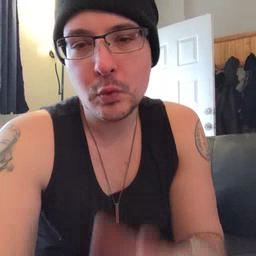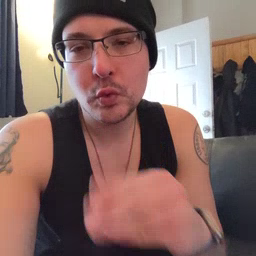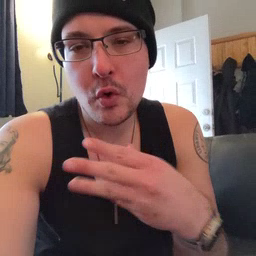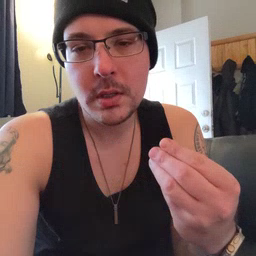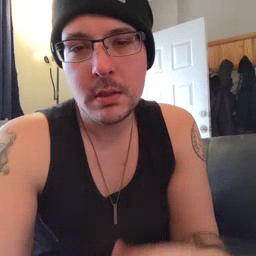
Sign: story